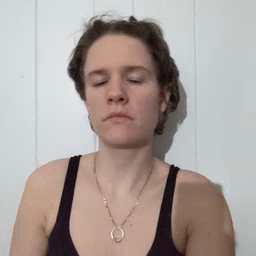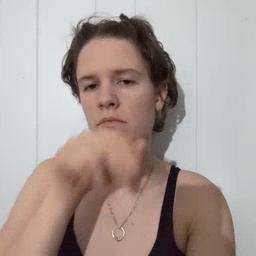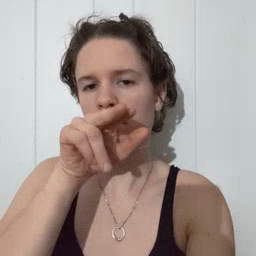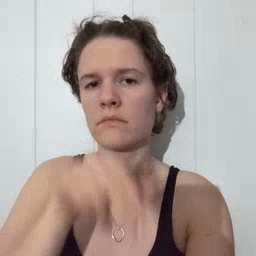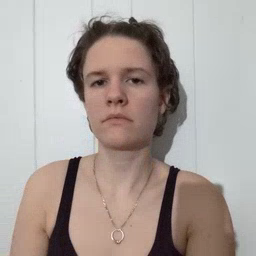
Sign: tongue